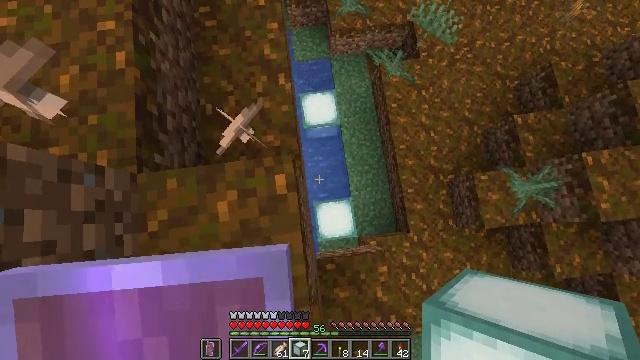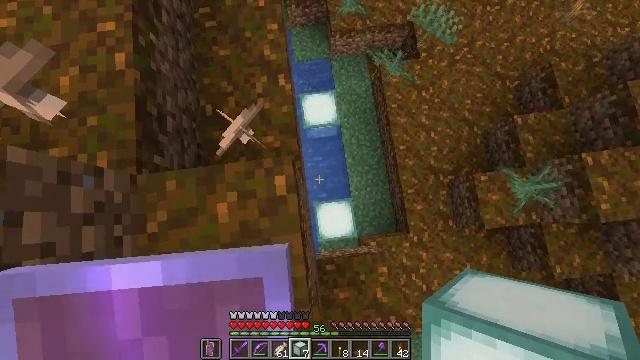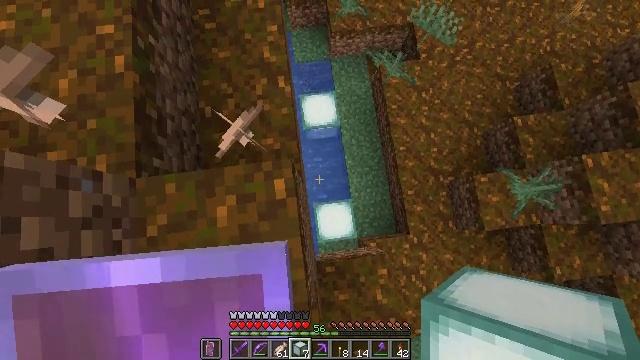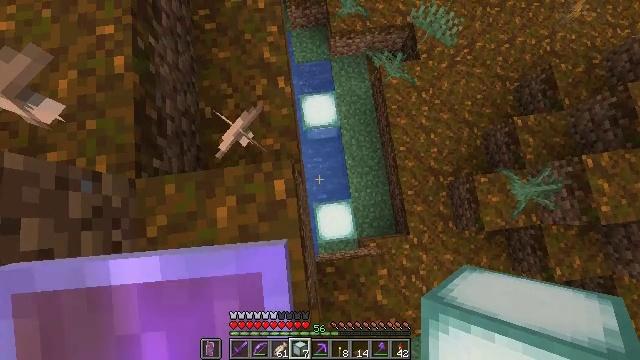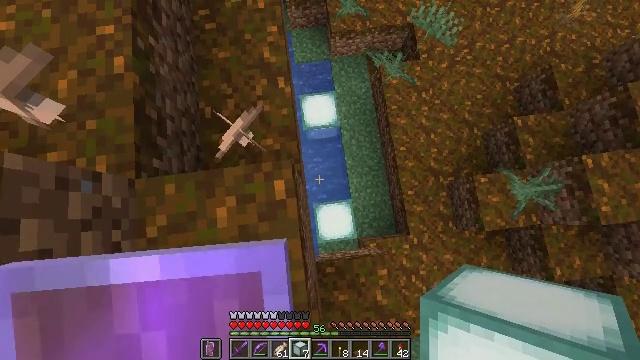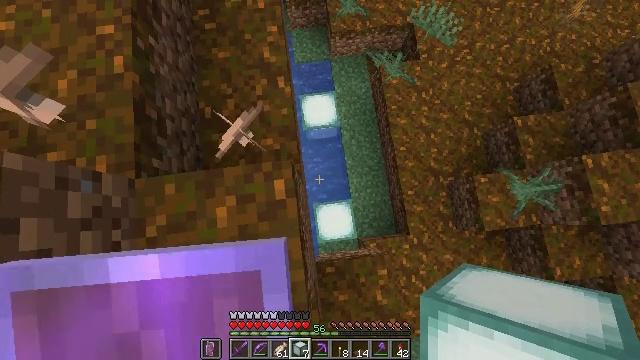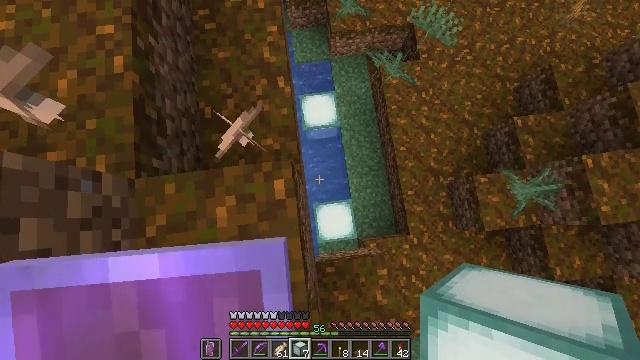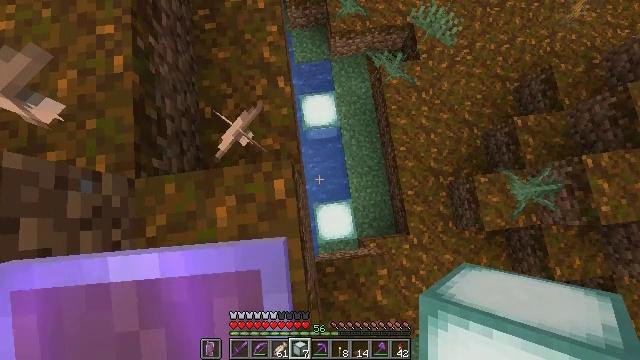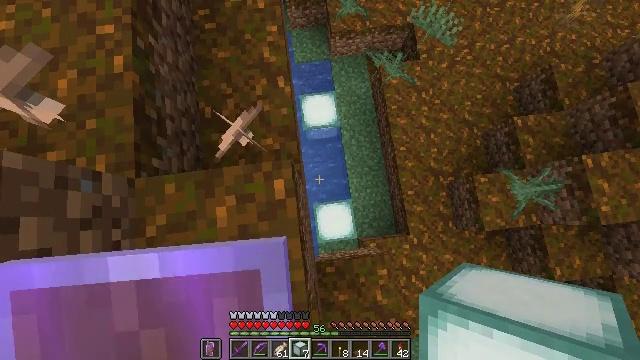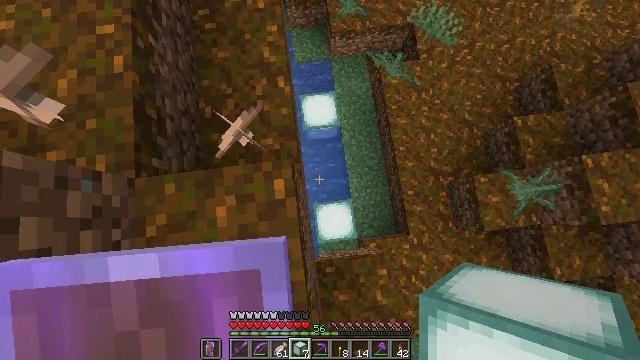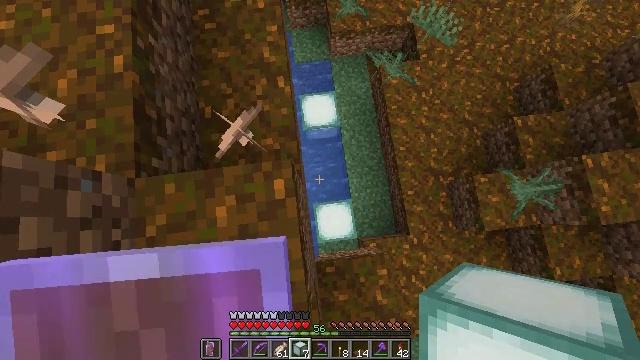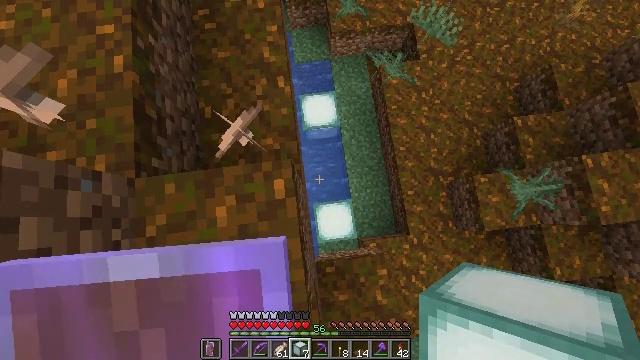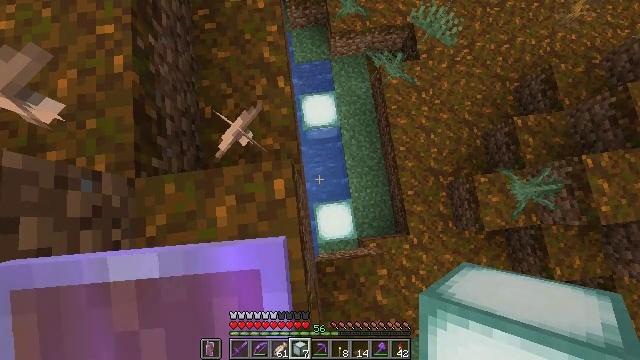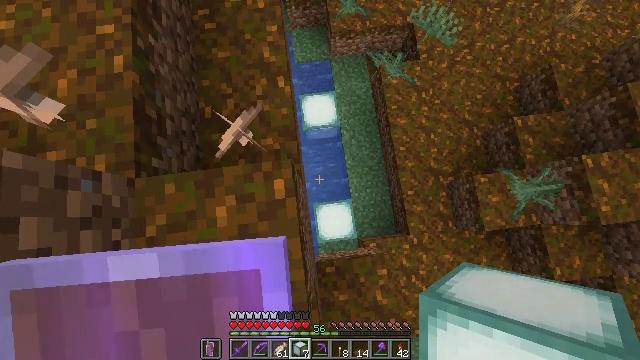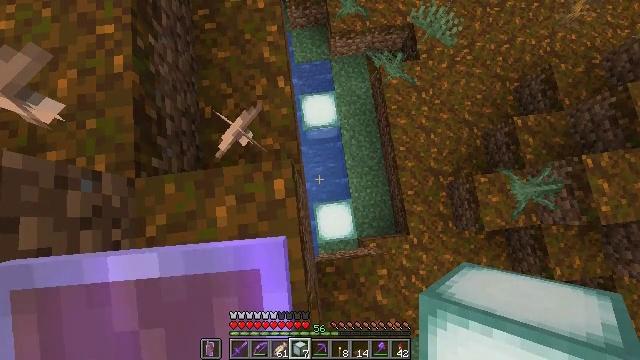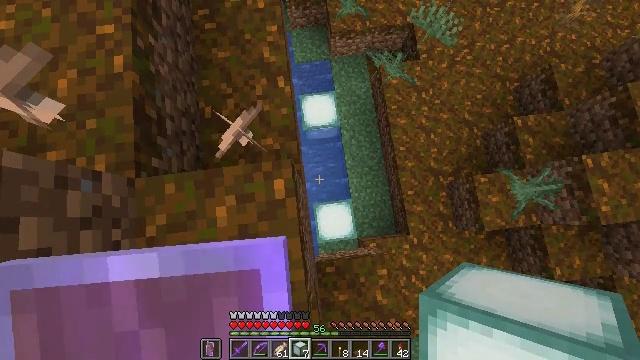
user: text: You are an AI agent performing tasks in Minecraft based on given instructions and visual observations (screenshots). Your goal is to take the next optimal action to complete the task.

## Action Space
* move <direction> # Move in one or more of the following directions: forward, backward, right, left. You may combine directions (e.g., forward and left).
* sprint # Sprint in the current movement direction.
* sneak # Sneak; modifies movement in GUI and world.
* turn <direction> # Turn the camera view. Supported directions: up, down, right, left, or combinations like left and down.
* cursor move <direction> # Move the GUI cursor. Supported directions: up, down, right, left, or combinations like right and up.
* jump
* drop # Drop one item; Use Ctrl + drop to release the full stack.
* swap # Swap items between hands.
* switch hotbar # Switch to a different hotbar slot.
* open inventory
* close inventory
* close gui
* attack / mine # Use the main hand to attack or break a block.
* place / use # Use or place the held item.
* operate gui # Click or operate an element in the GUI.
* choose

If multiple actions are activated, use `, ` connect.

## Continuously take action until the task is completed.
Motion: motion action
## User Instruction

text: Collect the sea lantern for its light.
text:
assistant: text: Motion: no_op
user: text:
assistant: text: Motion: no_op
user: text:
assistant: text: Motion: no_op
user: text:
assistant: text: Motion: no_op
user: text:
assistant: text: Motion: no_op
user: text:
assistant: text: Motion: no_op
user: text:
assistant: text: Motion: no_op
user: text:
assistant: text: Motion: no_op
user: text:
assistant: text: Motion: no_op
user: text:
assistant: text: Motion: no_op
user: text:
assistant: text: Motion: no_op
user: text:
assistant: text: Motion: no_op
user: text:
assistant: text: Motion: no_op
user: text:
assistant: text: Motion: no_op
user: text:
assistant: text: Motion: no_op
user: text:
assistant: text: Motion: no_op
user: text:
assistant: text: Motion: no_op
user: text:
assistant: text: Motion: no_op
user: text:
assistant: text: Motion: no_op
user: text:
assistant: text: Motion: no_op
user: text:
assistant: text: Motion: no_op
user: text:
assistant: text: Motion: no_op
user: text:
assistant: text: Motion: no_op
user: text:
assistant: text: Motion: no_op
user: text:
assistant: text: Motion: no_op
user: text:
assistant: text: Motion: no_op
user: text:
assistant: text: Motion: move right
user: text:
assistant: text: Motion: move right
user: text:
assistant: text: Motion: move right
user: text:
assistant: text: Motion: move right, turn left and down